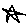
Label: star